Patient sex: M
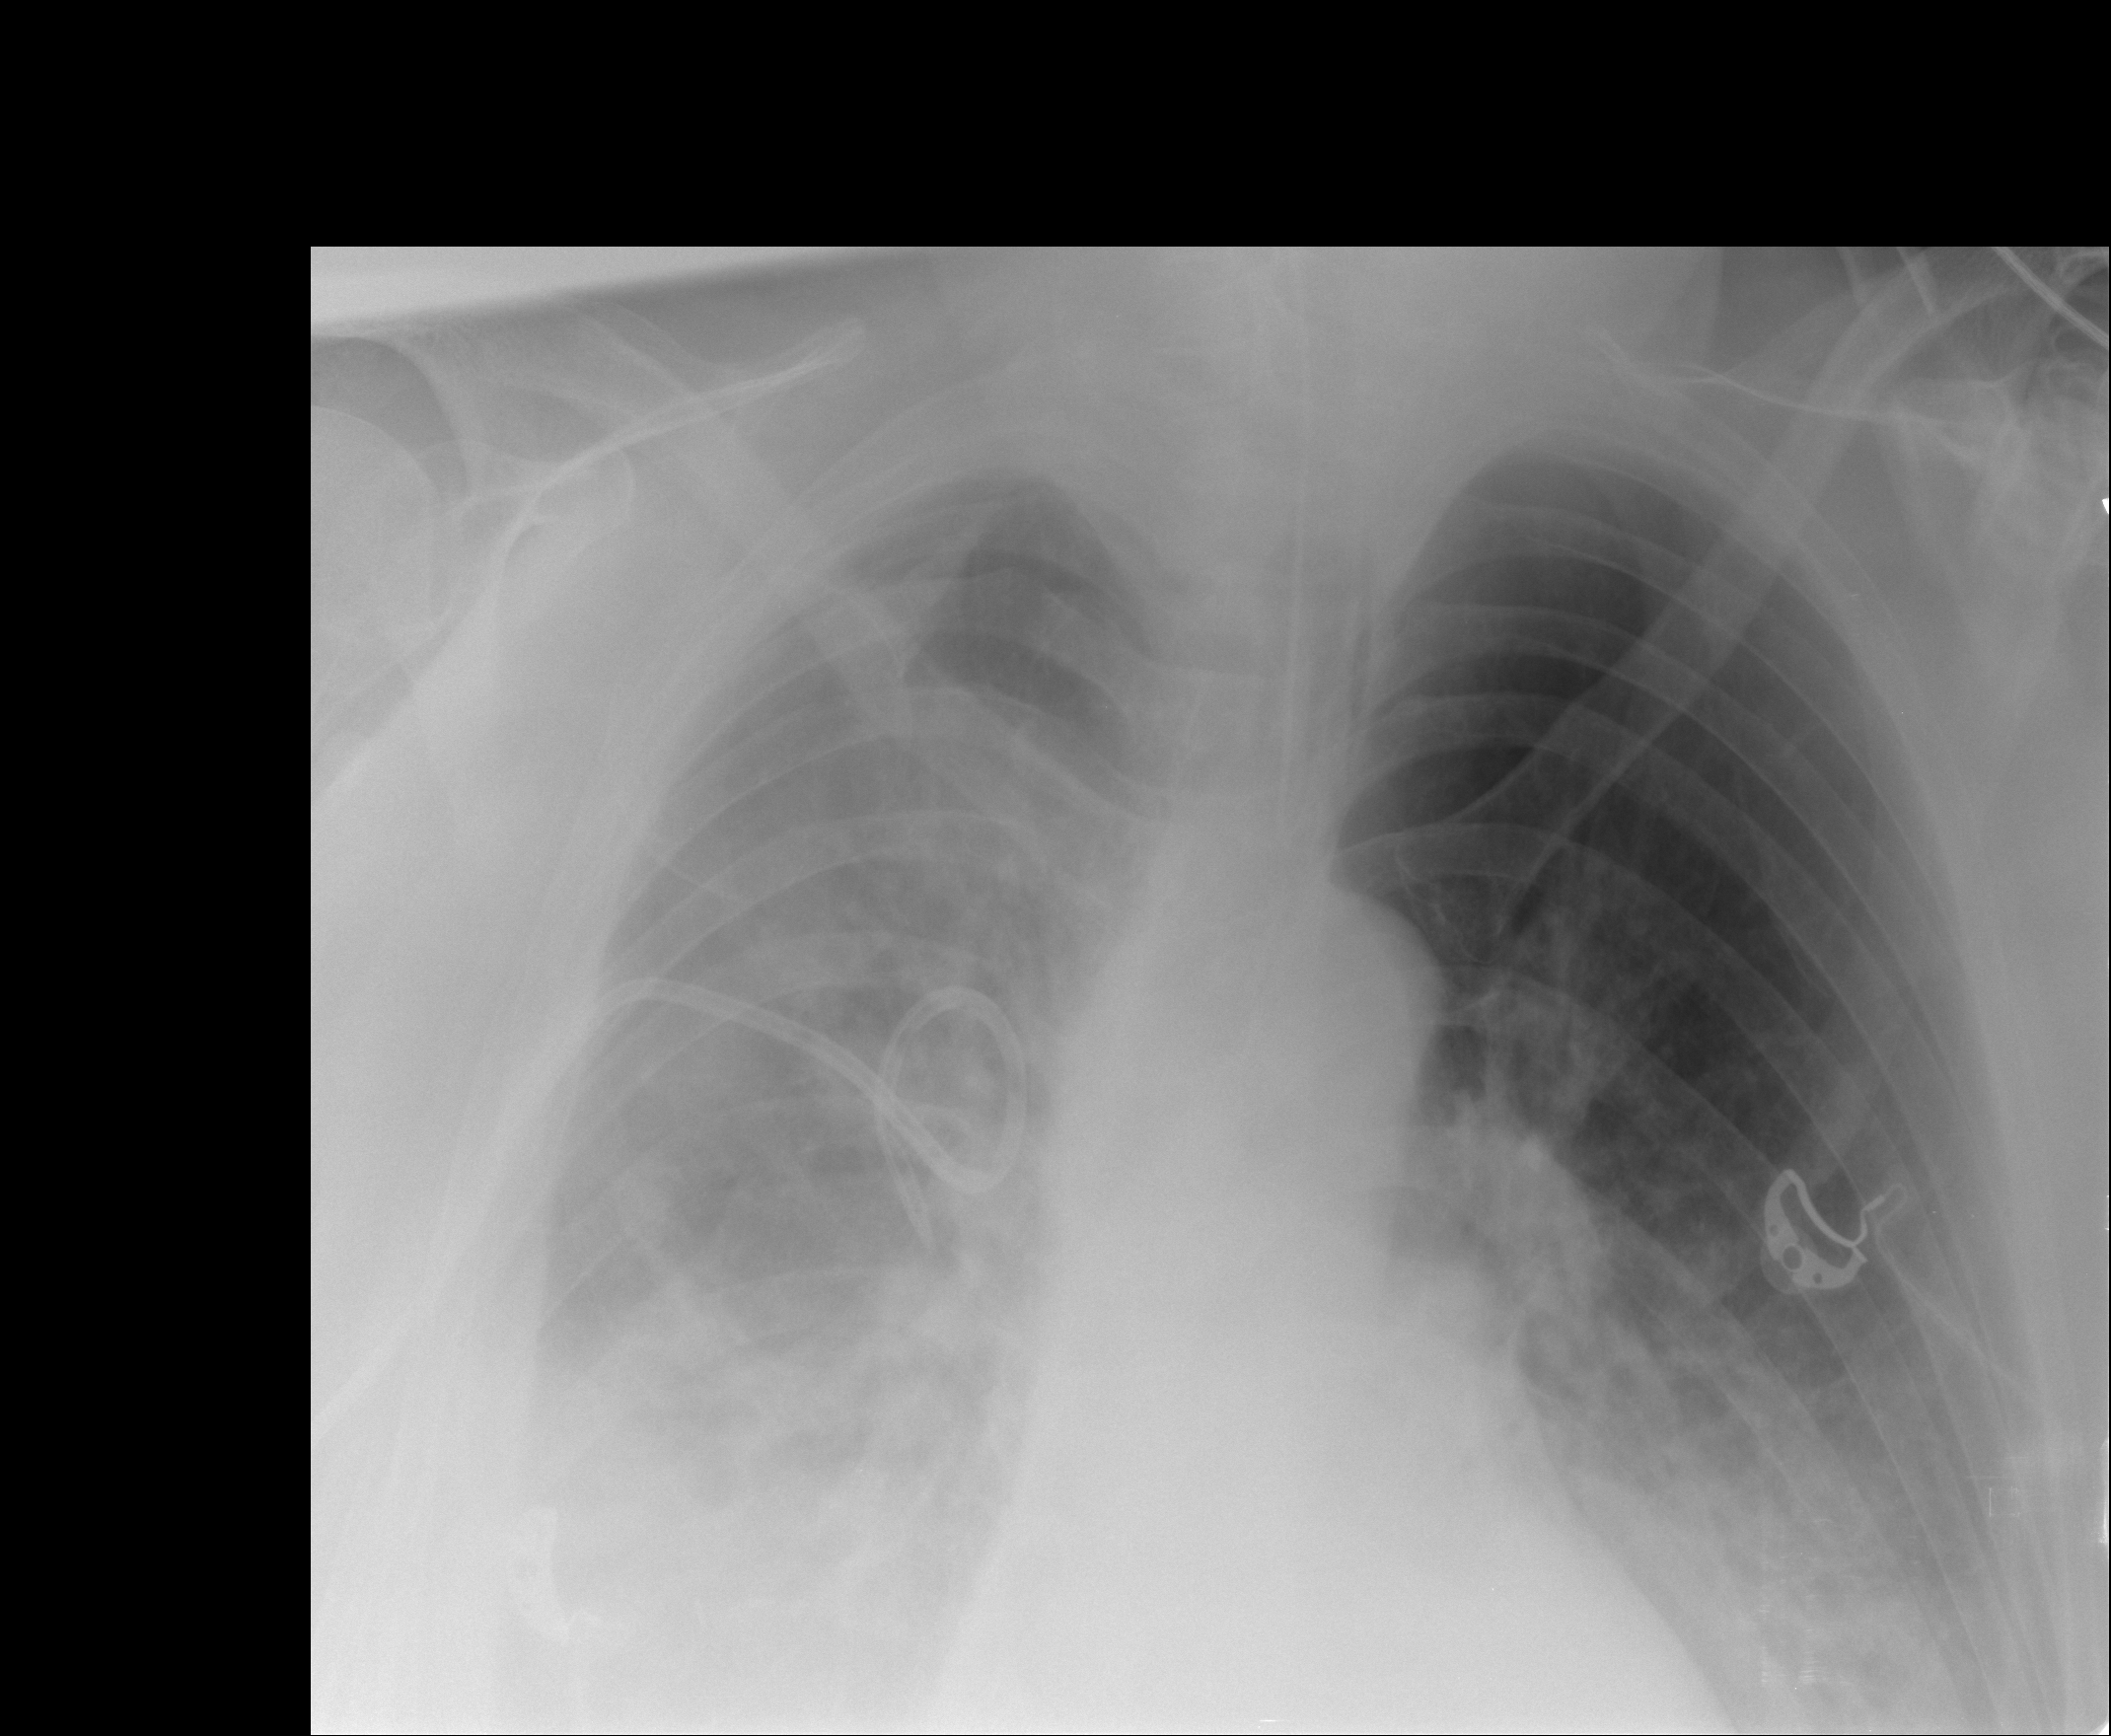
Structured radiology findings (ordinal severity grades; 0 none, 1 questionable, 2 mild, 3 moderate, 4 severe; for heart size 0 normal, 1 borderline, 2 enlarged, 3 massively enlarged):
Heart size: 1
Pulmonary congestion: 0
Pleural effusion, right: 2
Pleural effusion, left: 2
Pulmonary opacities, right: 2
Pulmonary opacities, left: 2
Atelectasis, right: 2
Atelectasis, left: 2